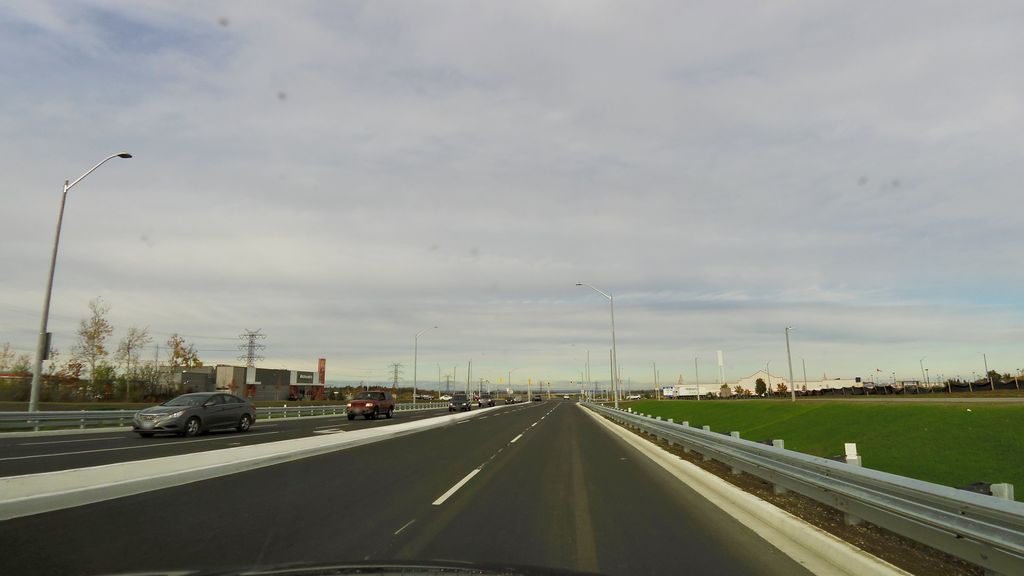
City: hamilton